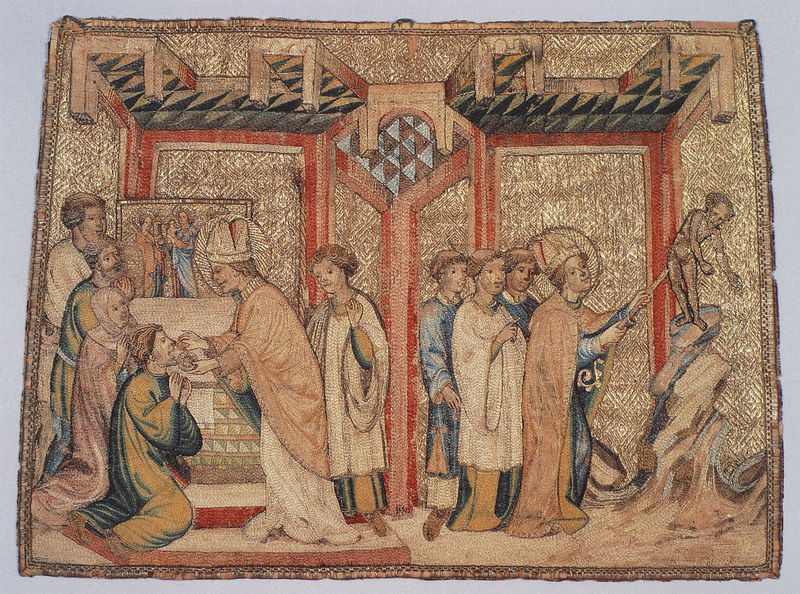
Titel: Dalmatikabesatz II. aus dem Konsekrationsornat Georgs von Liechtenstein
Standort: Herstellungsort: Prag (EU - Tschechische Republik)
Institution: Trient, Museo Diocesano Tridentino
Schlagwörter: felsen, menschen, nacht, pfeiler, gebäude, muster, bild, stickerei, stab, wandteppich, knien, quadrate, ministrant, textil, dreiecke, kommunion